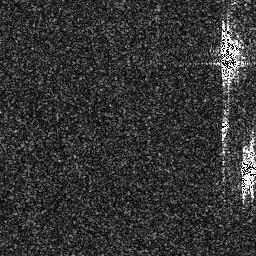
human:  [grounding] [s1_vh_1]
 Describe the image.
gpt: In the satellite image, there is  <ref>1 medium ship </ref> <box>[[84, 9, 94, 32, 0]]</box> located at top right,  <ref>1 small ship </ref> <box>[[92, 60, 99, 70, 0]]</box> located at right.